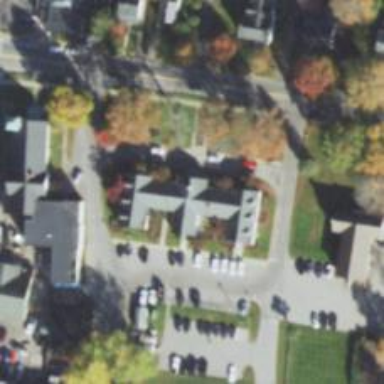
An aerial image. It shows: Government office.